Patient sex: F
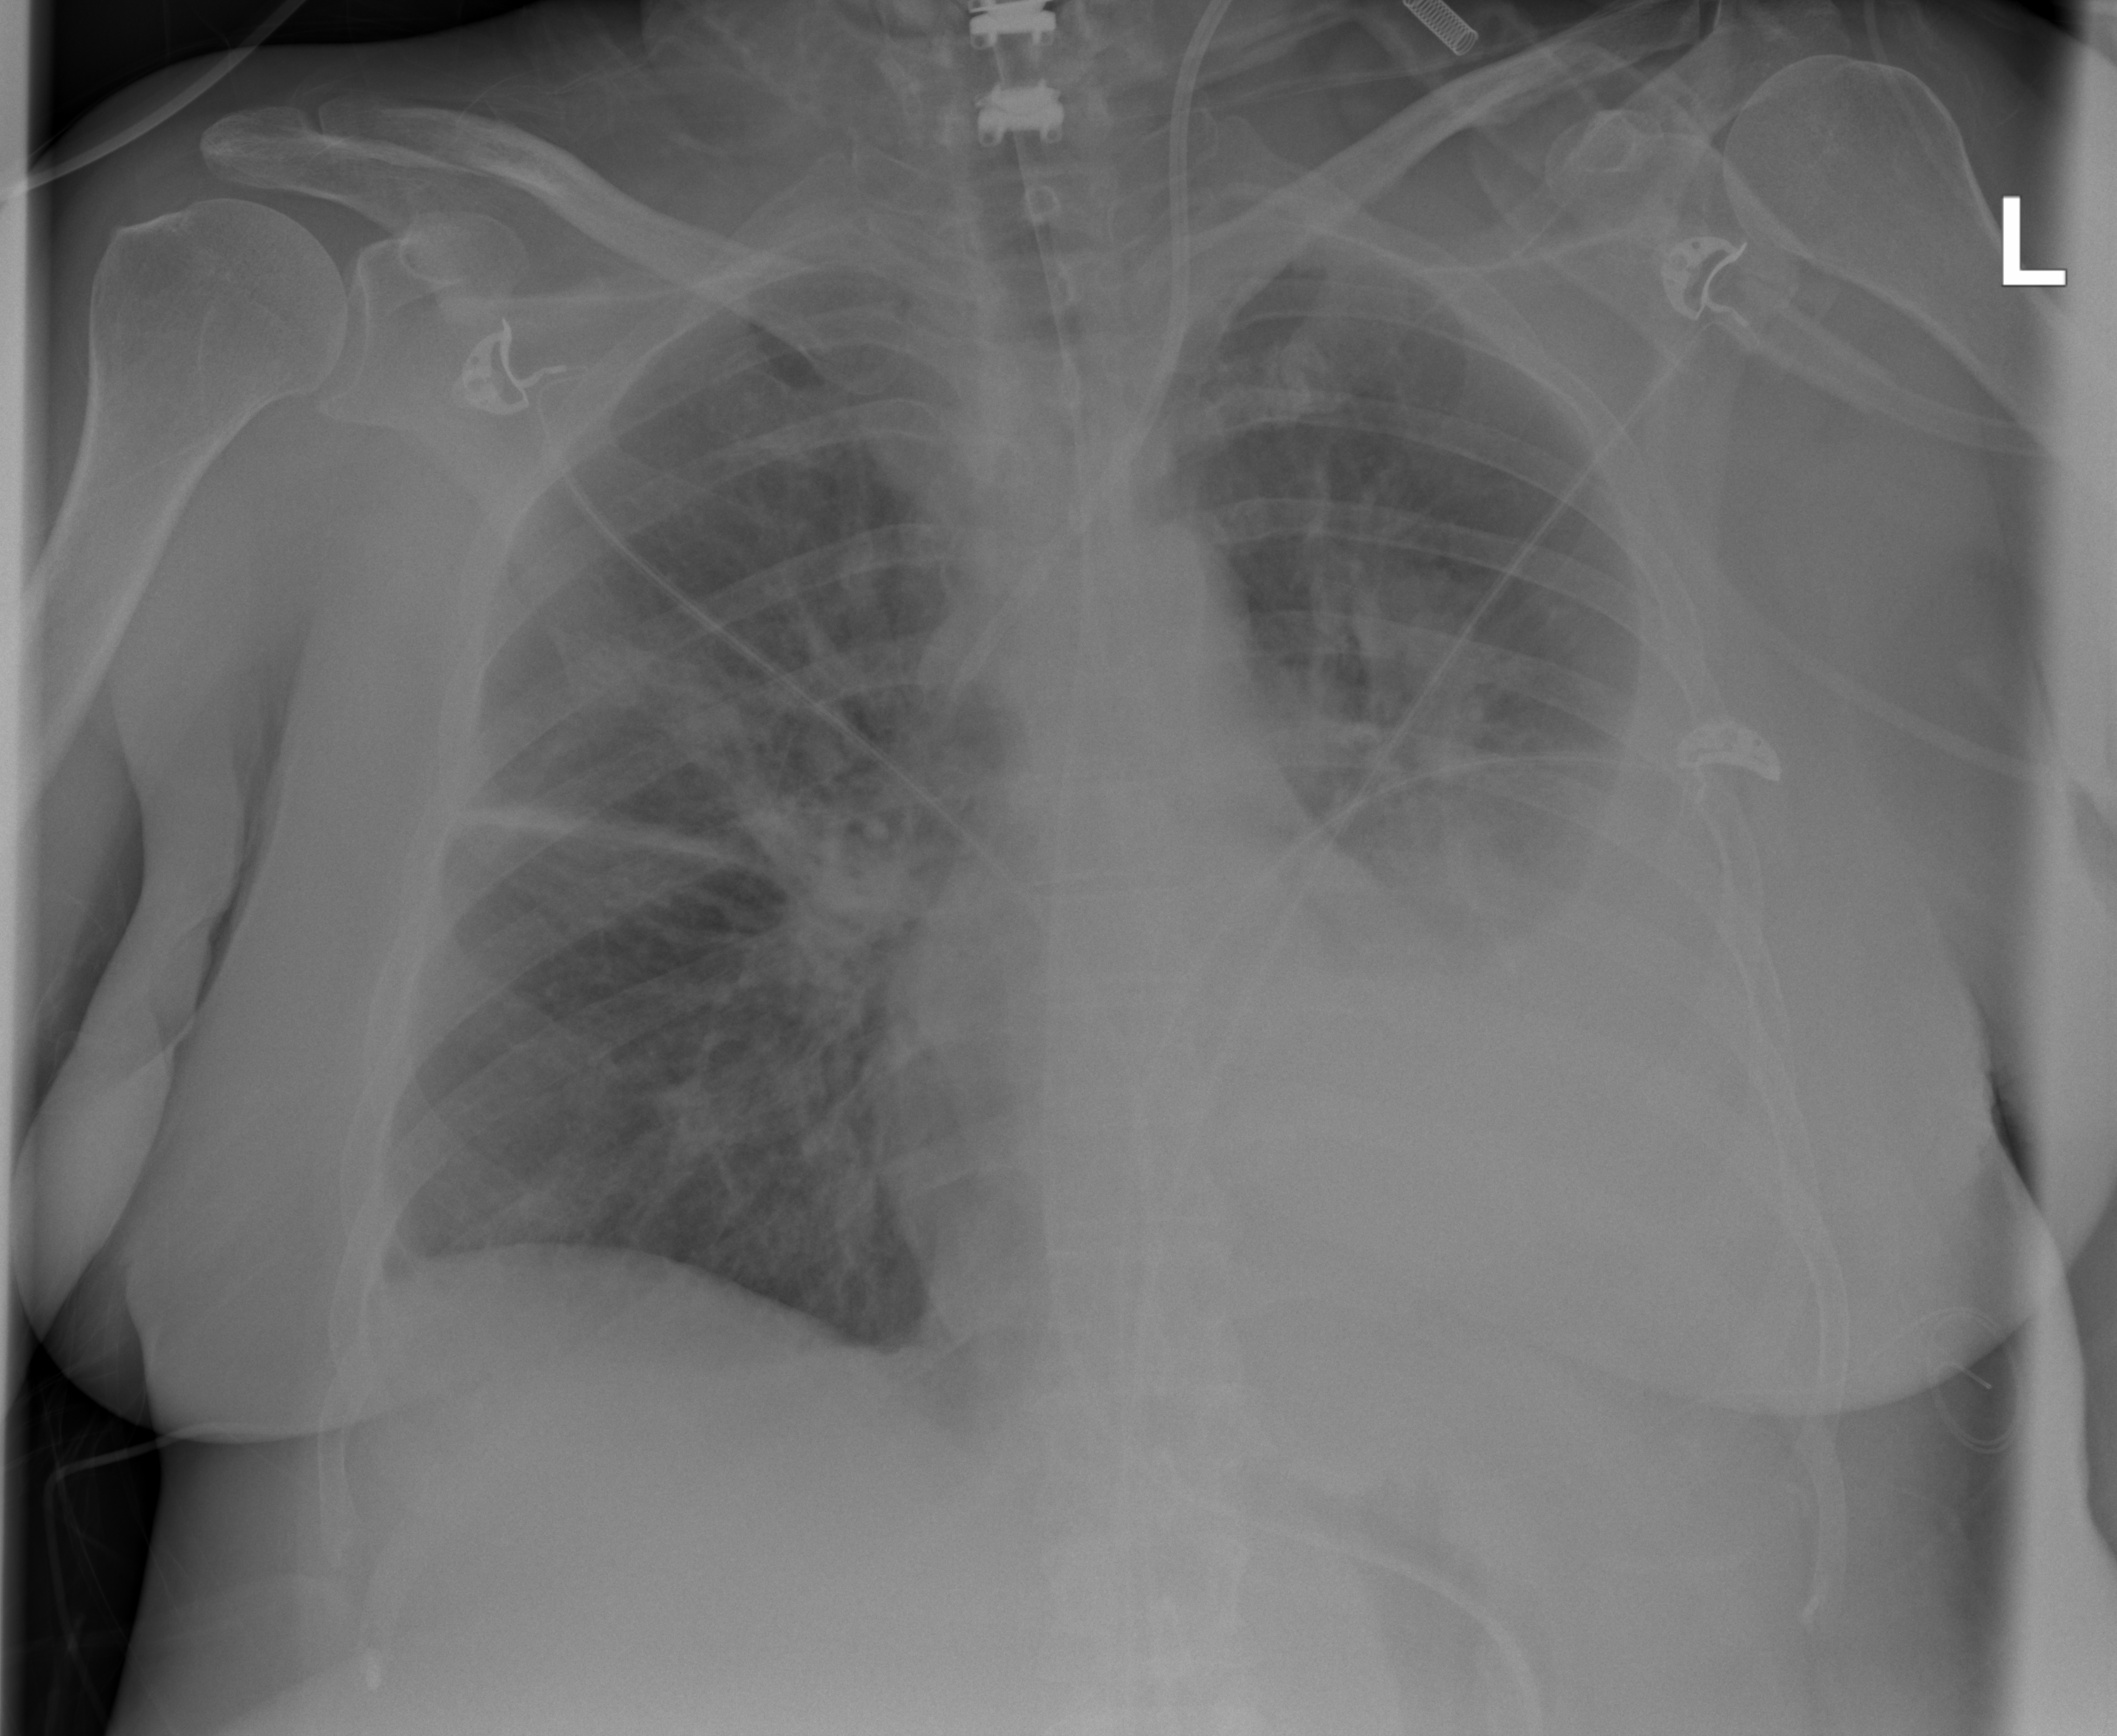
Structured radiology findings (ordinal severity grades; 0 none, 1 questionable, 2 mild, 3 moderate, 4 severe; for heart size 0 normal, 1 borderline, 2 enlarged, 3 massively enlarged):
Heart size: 0
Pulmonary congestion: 0
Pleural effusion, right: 2
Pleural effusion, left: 3
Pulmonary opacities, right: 2
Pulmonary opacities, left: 2
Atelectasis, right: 2
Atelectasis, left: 3